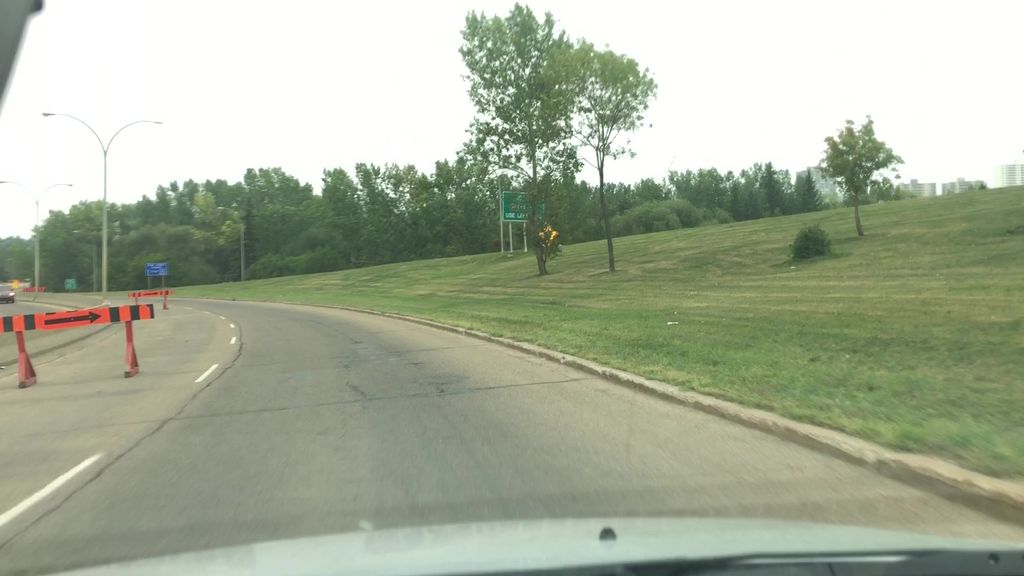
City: edmonton